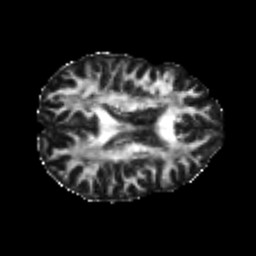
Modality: FA
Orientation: axial
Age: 23
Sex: female
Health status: healthy
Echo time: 0.074 s